Aerial crown-view tile of a tropical tree (Barro Colorado Island, Panama), acquired 20240918:
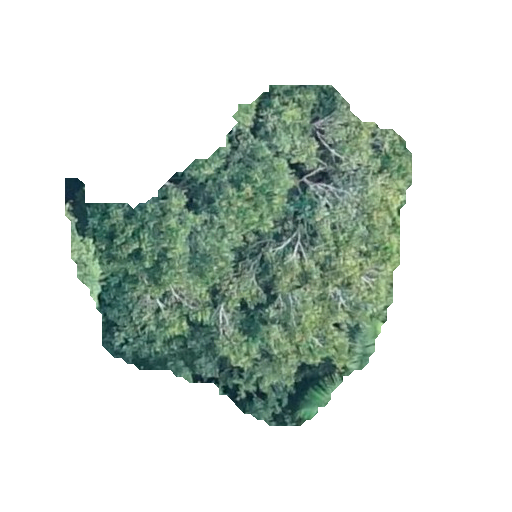
Species: Protium stevensonii
GBIF accepted scientific name: Tetragastris panamensis
Crown area: 118.779 m²